Question: I want to set custom horizontal scroll for my CollectionView, that it will be scrolling by 1 cell (not by the whole width of my screen).
I could set HORIZONTAL scroll, but not custom. (See screens).
1 screen: my extension of my collectionView for UIScrollViewDelegate.
*I saw, that in console (see too) "x" - my offset = 290 - it's true! But on fact it is not 290. Paging was marked in "true" 2 screen: delegate and dataSource.

Help, please!
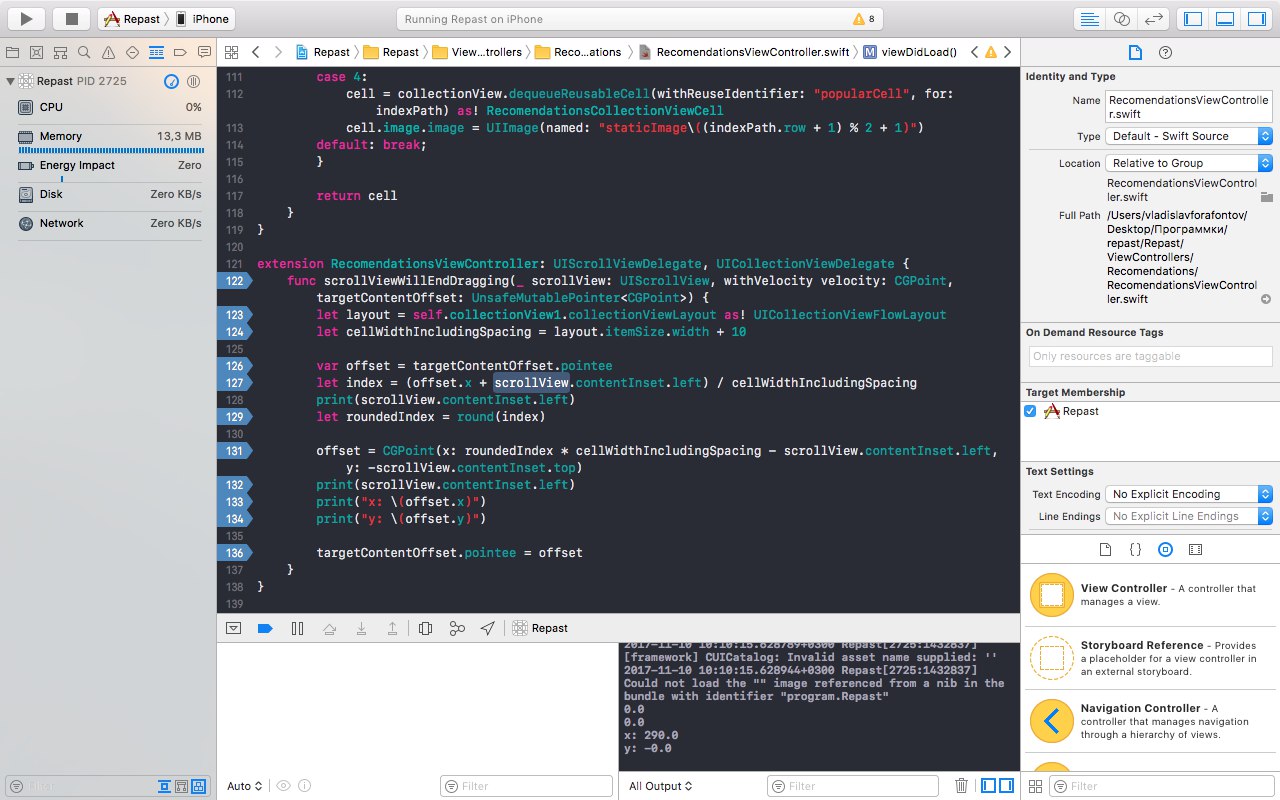
Answer: You could create a custom UICollectionViewFlowLayout that will center the cells in the screen and then page one at a time. Karmadust have written a good blog post that I have successfully used in the past to do the same thing
<URL>